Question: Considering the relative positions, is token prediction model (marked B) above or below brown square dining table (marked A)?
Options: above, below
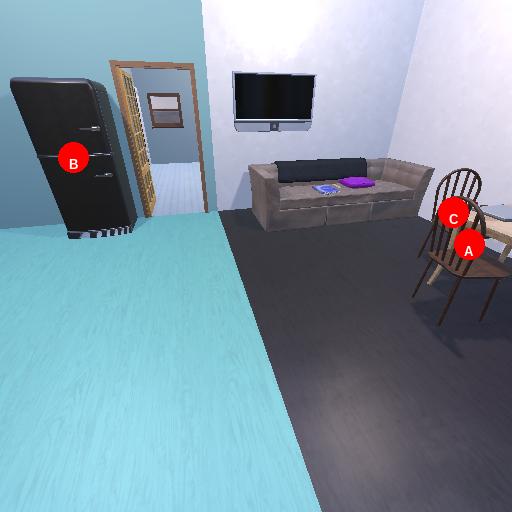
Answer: above